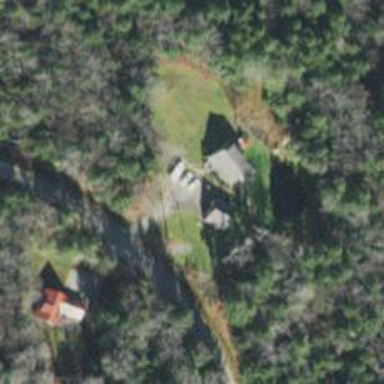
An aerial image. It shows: Driveway.